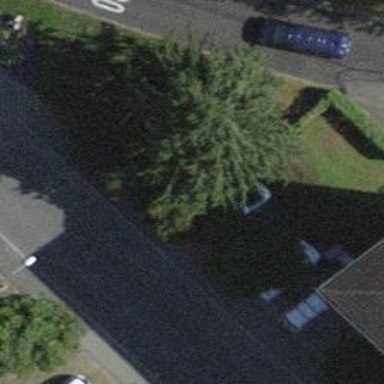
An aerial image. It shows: Evergreen tree with needle-leaved leaves.